Question: Count the number of objects in the diagram.
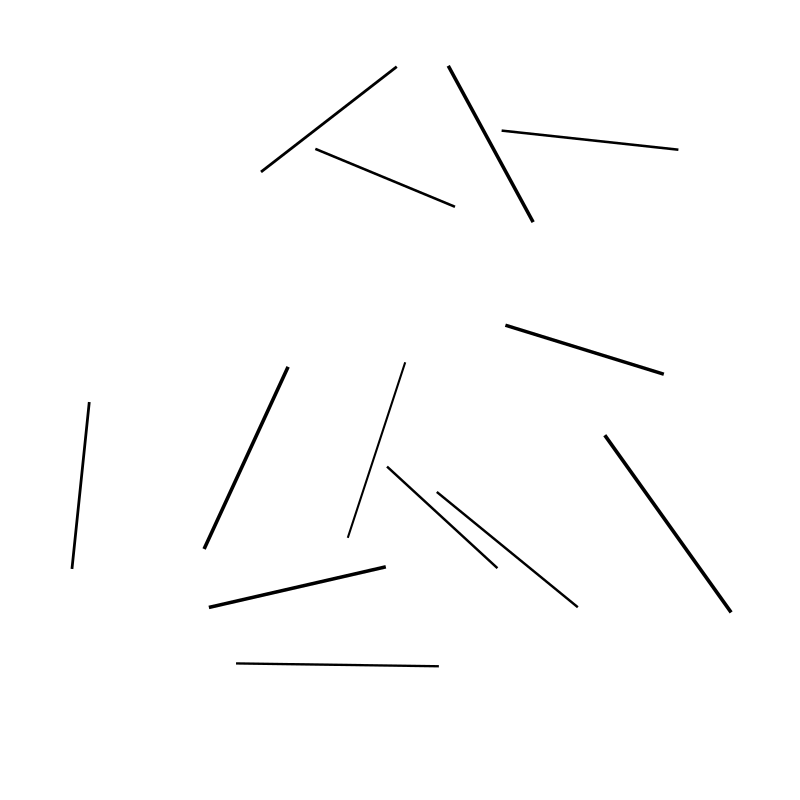
Answer: 13